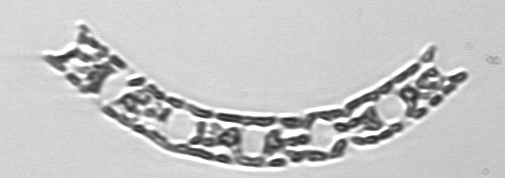
Label: Eucampia